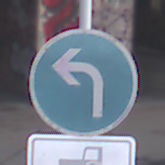
Verkehrszeichen: VorgeschriebeneFahrtrichtungLinks
Zusatzzeichen unten: MehrspurigeFahrzeugeFrei8
Umgebung: Outdoor, Suburban
Tageszeit: SunriseSunset
Wetter: PartlyCloudy
Licht: Natural
Jahreszeit: NotSpecified
Kontrast: LowContrast